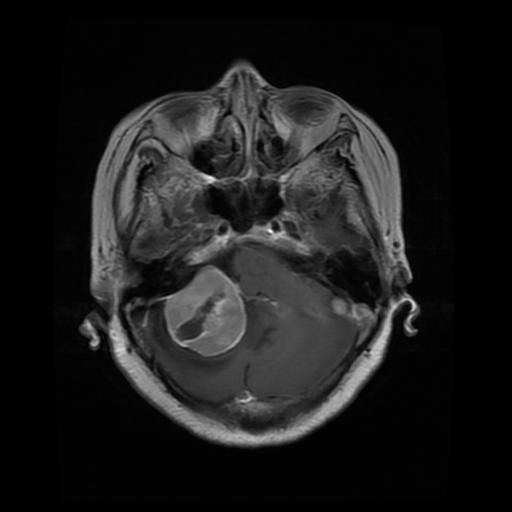
Label: meningioma